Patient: sex M, age 78
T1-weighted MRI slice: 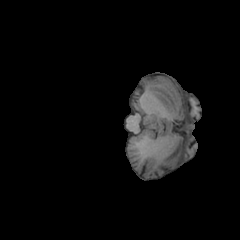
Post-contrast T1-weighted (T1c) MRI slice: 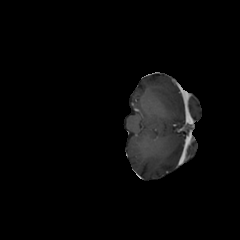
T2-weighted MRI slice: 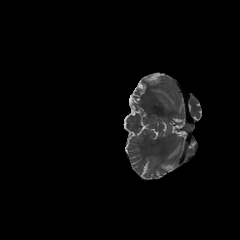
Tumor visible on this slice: no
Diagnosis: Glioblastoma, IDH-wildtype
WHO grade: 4